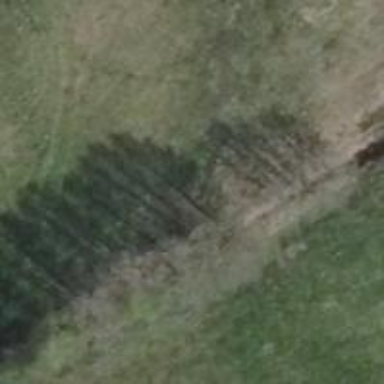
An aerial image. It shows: Row of deciduous broadleaved trees.